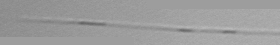
Label: Leptocylindrus